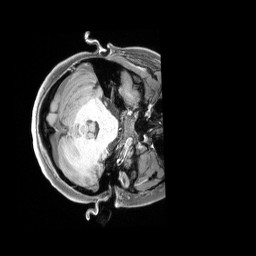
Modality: T1w
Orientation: axial
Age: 27
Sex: female
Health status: healthy
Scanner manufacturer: siemens
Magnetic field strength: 3 T
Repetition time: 2.4 s
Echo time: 0.00228 s